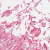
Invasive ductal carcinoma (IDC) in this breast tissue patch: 0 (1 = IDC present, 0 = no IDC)